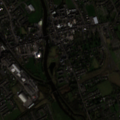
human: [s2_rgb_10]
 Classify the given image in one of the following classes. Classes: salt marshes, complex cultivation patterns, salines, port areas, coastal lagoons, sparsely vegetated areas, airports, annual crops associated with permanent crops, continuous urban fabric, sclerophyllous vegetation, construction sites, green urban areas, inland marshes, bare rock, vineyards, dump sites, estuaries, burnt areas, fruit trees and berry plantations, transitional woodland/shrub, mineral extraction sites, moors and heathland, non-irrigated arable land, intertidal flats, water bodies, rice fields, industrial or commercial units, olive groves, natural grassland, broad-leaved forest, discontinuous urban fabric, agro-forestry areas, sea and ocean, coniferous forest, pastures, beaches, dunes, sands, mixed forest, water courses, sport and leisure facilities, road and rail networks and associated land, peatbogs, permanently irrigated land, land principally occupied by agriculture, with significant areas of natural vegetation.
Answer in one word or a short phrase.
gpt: discontinuous urban fabric, non-irrigated arable land, complex cultivation patterns, land principally occupied by agriculture, with significant areas of natural vegetation